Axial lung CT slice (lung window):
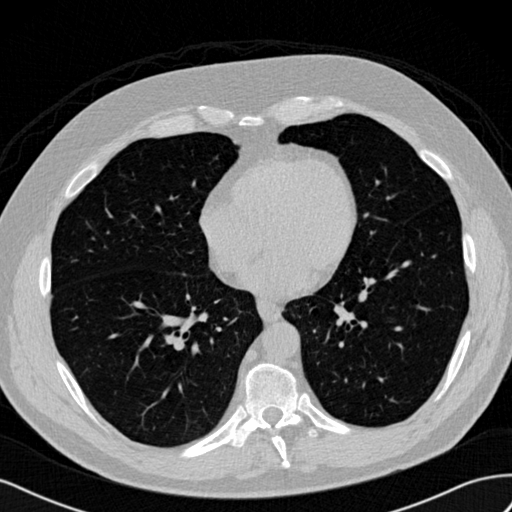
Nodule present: no